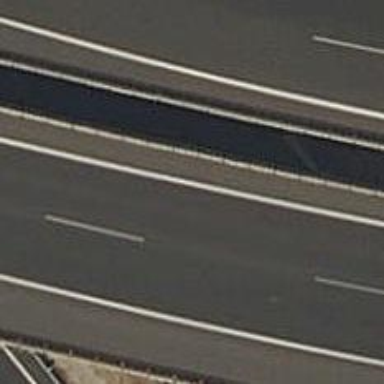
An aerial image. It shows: Motorway bridge.